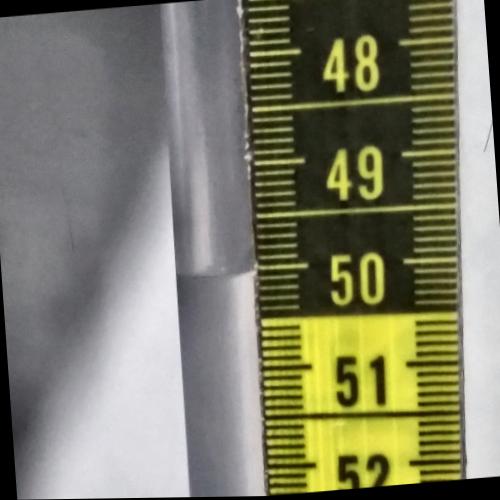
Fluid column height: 50.0 cm